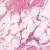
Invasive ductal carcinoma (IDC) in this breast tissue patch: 0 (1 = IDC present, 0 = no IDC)